Question: I have the main project referencing the Pencil.Gaming library which is compiled as a DLL. The DLL however does not generate a PDB file or is for some other reason not debuggable, so breakpoints are never hit.

How would I make Visual Studio generate that file properly? I searched alot on google and here before but didn't seem to find a proper answer.
The DLL project is added as reference if that helps solving it.
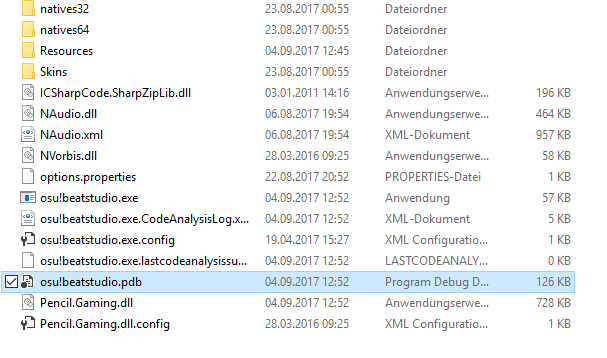
Answer: To fix this you have to open the project properties of the project you want to enable debug file creation on. Then go to Build and click the "Advanced..." button at the bottom.
Now set the debug information dropdown to "full" (or whatever you want it to be).
<URL>
"Debuginformationen" is the field you want to change.